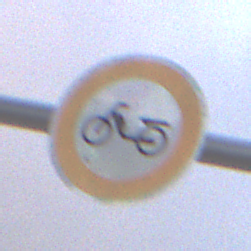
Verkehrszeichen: VerbotMofas
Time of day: SunriseSunset
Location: Outdoor (Beach)
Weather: Overcast
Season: NotSpecified
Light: Natural